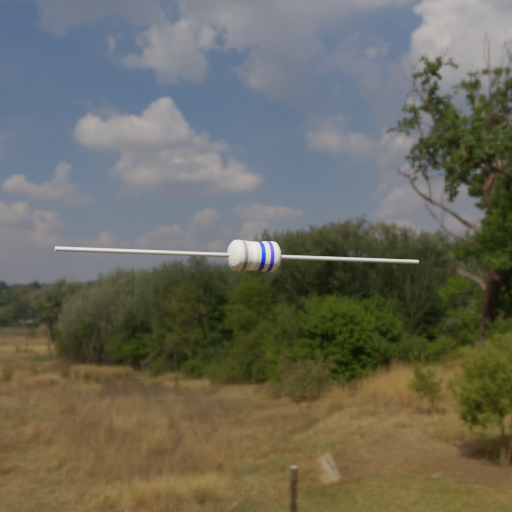
Resistor colour bands (in order): gray, white, blue, blue